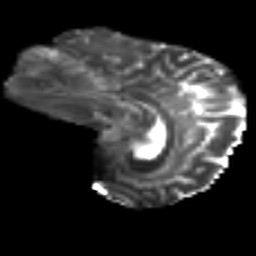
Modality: T2w
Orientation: sagittal
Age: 33
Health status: ill
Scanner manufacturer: philips
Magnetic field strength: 3 T
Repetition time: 9 s
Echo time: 0.127 s